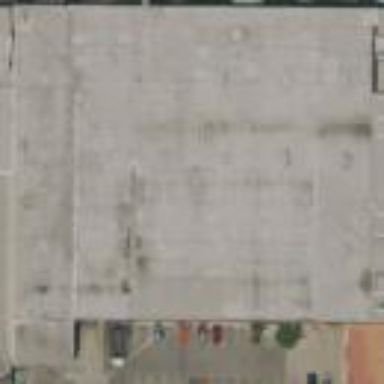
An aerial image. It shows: Warehouse building.